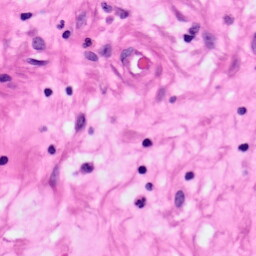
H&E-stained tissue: Pancreatic